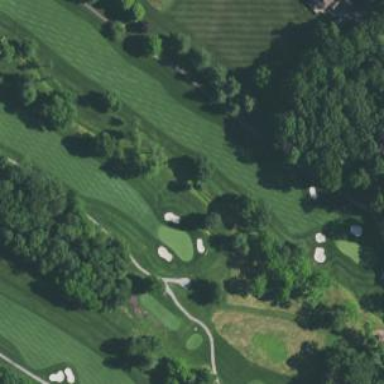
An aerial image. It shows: Grassy area designated as golf fairway.